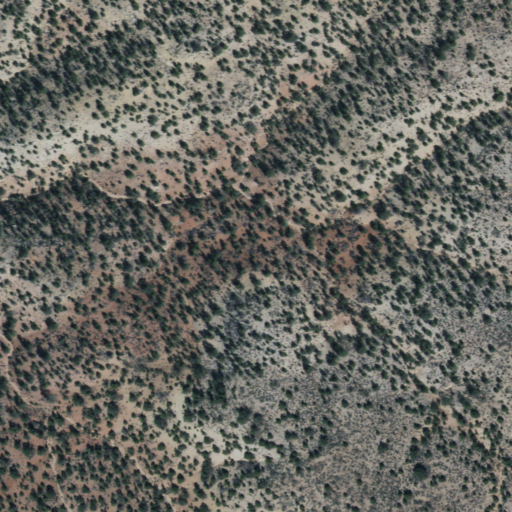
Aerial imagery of cliff(s) in Arizona named S B Point containing only shrub